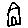
Label: house